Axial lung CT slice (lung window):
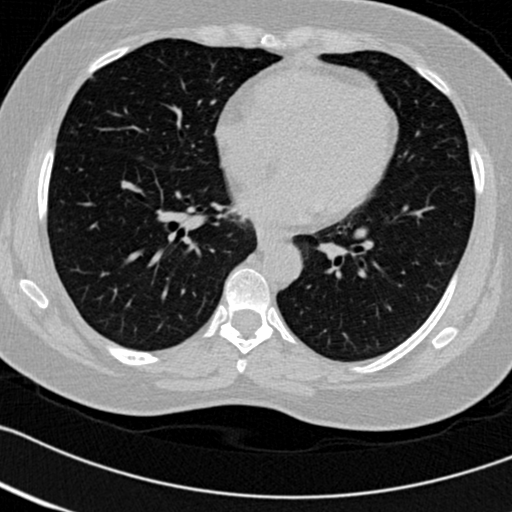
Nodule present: no